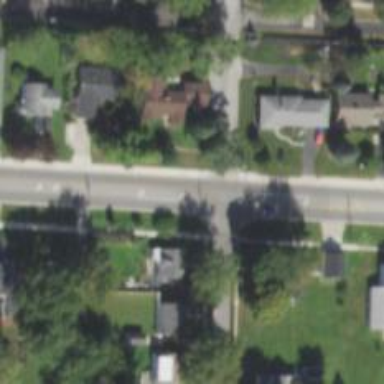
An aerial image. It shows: Asphalt footway with crossing.